Question:
I have an EditText and Custom ListView Adapter connected sqllite db.
I can add, remove and edit records. The next goal is filter the records by EditText.
I wroted this codes but It didn't filtered correctly.
'''
private EditText et_search_filter;
private TextWatcher watcher_search_filter;
et_search_filter = (EditText) findViewById(id.et_search_box);
et_search_filter.addTextChangedListener(watcher_search_filter);
watcher_search_filter = new TextWatcher() {
public void onTextChanged(CharSequence s, int start, int before, int count) {
adapter.getFilter().filter(s);
}
public void beforeTextChanged(CharSequence s, int start, int count, int after) {
}
public void afterTextChanged(Editable s) {
}
'''
};
Here my cursor method:
'''
public ArrayList<Item> item_get_all() {
ArrayList<Item> itemList = new ArrayList<Item>();
String selectQuery = "SELECT * FROM " + TABLE_ITEMS;
SQLiteDatabase db = this.getWritableDatabase();
Cursor cursor = db.rawQuery(selectQuery, null);
if (cursor.moveToFirst()) {
do {
Item dbitems = new Item();
dbitems.setID(Integer.parseInt(cursor.getString(cursor.getColumnIndex(items_id))));
dbitems.setName(cursor.getString(cursor.getColumnIndex(items_item_name)));
dbitems.setBrand(cursor.getString(cursor.getColumnIndex(items_brand)));
dbitems.setItemType(cursor.getString(cursor.getColumnIndex(items_type)));
dbitems.setModel(cursor.getString(cursor.getColumnIndex(items_model)));
dbitems.setNote(cursor.getString(cursor.getColumnIndex(items_note)));
dbitems.setPurchaseFrom(cursor.getString(cursor.getColumnIndex(items_purchase_from)));
dbitems.setPurchasePrice(cursor.getString(cursor.getColumnIndex(items_price)));
dbitems.setPurchaseDate(cursor.getLong(cursor.getColumnIndex(items_purchase_date)));
itemList.add(dbitems);
} while (cursor.moveToNext());
}
db.close();
return itemList;
}
'''
And I called cursor adapter like this:
'''
public void getItemList() {
ArrayList<Item> itemArray = new ArrayList<Item>();
itemArray = db.item_get_all();
adapter = new ItemAdapter(this, R.layout.items_row, itemArray);
ilistViewItems.setAdapter(adapter);
}
'''
Here are my ItemAdapter.java and Item_row.xml files:
'''
<?xml version="1.0" encoding="utf-8"?>
<RelativeLayout xmlns:android="http://schemas.android.com/apk/res/android"
android:layout_width="fill_parent"
android:layout_height="fill_parent" >
<TextView
android:id="@+id/tv_item_name"
android:layout_width="wrap_content"
android:layout_height="wrap_content"
android:layout_alignParentLeft="true"
android:text="@string/nullstr"
android:textAppearance="?android:attr/textAppearanceLarge"
android:textColor="#ffffff"
android:textSize="13dp"
android:textStyle="bold" />
<TextView
android:id="@+id/tv_item_brand"
android:layout_width="wrap_content"
android:layout_height="wrap_content"
android:layout_alignParentLeft="true"
android:layout_below="@+id/tv_item_name"
android:text="@string/nullstr"
android:textAppearance="?android:attr/textAppearanceSmall"
android:textColor="#bbbbbb"
android:textSize="11dp" />
<TextView
android:id="@+id/tv_purchase_date"
android:layout_width="wrap_content"
android:layout_height="wrap_content"
android:layout_alignParentRight="true"
android:layout_below="@+id/tv_item_name"
android:text="@string/nullstr"
android:textAppearance="?android:attr/textAppearanceSmall"
android:textColor="#aabbbb"
android:textSize="11dp" />
</RelativeLayout>
import android.content.Context;
import android.view.LayoutInflater;
import android.view.View;
import android.view.ViewGroup;
import android.widget.ArrayAdapter;
import android.widget.TextView;
import db.Item;
public class ItemAdapter extends ArrayAdapter<Item>{
private ArrayList<Item> items;
private TextView item_name;
private TextView item_brand;
private TextView item_purchase_date;
public ItemAdapter(Context context, int textViewResourceId, ArrayList<Item> objects) {
super(context, textViewResourceId, objects);
this.items = objects;
}
public View getView(int position, View convertView, ViewGroup parent) {
if (convertView == null) {
LayoutInflater vi = (LayoutInflater) getContext().getSystemService(Context.LAYOUT_INFLATER_SERVICE);
convertView = vi.inflate(R.layout.items_row, null);
}
item_name = (TextView) convertView.findViewById(R.id.tv_item_name);
item_brand = (TextView) convertView.findViewById(R.id.tv_item_brand);
item_purchase_date = (TextView) convertView.findViewById(R.id.tv_purchase_date);
item_name.setText(items.get(position).getName());
item_brand.setText("[" + items.get(position).getItemType() + "] " + items.get(position).getBrand() + " " + items.get(position).getModel());
item_purchase_date.setText(items.get(position).getPurchasedDateStr());
return convertView;
}
'''
}
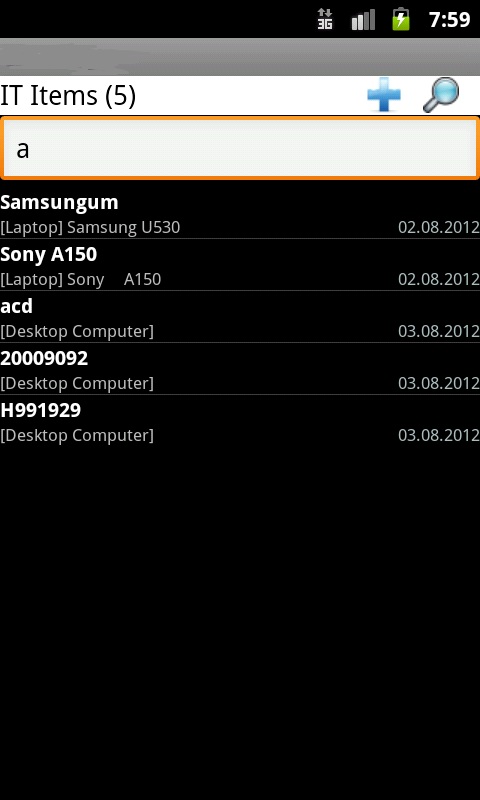
Answer: Have you implemented Item's toString() method?
'''
public class Item {
...
// Define a method to return a String that describes each Item, preferably unique String
public String toString() {
return name + " " + brand + " " + model + " " + type;
}
}
'''
When I use this method with every thing you have posted, the EditText filters the ListView just fine. Let me know if this simple change works for you.
I want to point out a few tricks for your existing code to run faster.
Look at your database adapter's get_item_all() method.
- - 'long''int''long'-
All together, this is more efficient:
'''
int idIndex = cursor.getColumnIndex(items_id);
int nameIndex = cursor.getColumnIndex(items_item_name);
//etc.
while (cursor.moveToNext()) {
Item dbitems = new Item();
dbitems.setID(cursor.getLong(idIndex));
dbitems.setName(cursor.getString(nameIndex));
...
itemList.add(dbitems);
}
'''
Next, look at Item.getView().
- - 'item.get(position)''convertView'
All together:
Create a variable called 'LayoutInflater mInflater' and initialize it in your constructor:
'''
mInflater = (LayoutInflater) context.getSystemService(Context.LAYOUT_INFLATER_SERVICE);
'''
In your ItemAdapter add this nested class:
'''
public class ViewHolder {
TextView name;
TextView brand;
TextView purchase_date;
}
'''
In getView():
'''
@Override
public View getView(int position, View convertView, ViewGroup parent) {
ViewHolder viewHolder;
Item item = (Item) getItem(position);
if(convertView == null) {
convertView = mInflater.inflate(R.layout.list_item, parent, false);
viewHolder = new ViewHolder();
viewHolder.name = (TextView) convertView.findViewById(R.id.tv_item_name);
viewHolder.brand = (TextView) convertView.findViewById(R.id.tv_item_brand);
viewHolder.purchase_date = (TextView) convertView.findViewById(R.id.tv_purchase_date);
convertView.setTag(viewHolder);
}
else
viewHolder = (ViewHolder) convertView.getTag();
viewHolder.name.setText(item.getName());
viewHolder.brand.setText("[" + item.getItemType() + "] " + item.getBrand() + " " + item.getModel());
viewHolder.purchase_date.setText(item.getPurchasedDateStr());
return convertView;
}
'''
Do you see how much less work happens if convertView has already been created? Hope that helps.